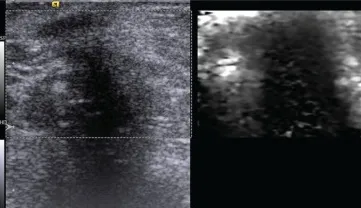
(C) Acoustic radiation force impulse model.
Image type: radiology (ultrasound)